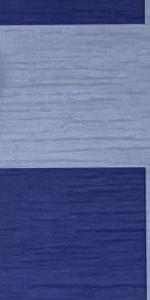
Label: Empty